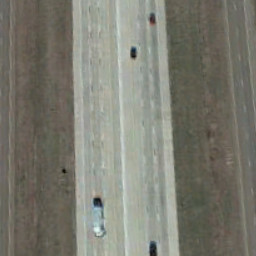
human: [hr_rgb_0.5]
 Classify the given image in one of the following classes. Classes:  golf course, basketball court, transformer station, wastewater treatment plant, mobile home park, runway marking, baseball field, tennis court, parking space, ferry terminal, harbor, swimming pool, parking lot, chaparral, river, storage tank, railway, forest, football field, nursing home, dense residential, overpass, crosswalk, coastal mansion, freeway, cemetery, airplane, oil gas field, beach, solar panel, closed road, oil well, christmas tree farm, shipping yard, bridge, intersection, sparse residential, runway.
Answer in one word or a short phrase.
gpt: freeway